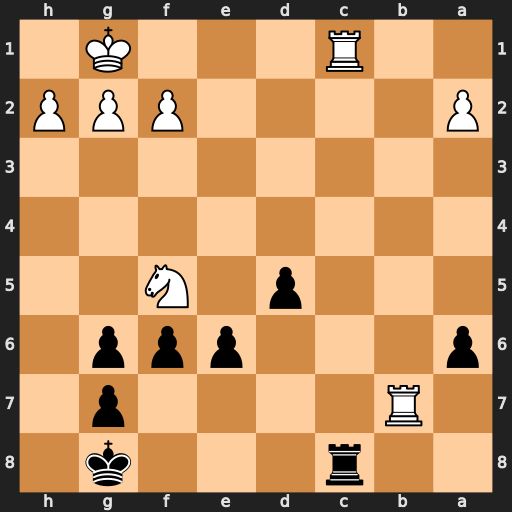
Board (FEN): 2r3k1/1R4p1/p3ppp1/3p1N2/8/8/P4PPP/2R3K1
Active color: b
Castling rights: -
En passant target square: -
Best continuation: Rxc1#